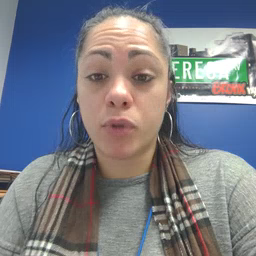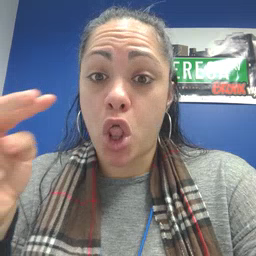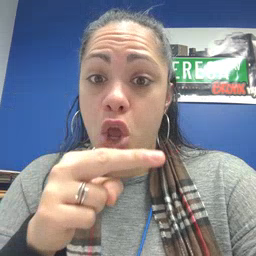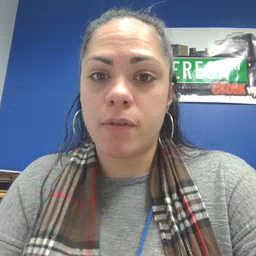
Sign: look